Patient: sex M, age 60
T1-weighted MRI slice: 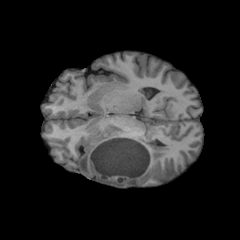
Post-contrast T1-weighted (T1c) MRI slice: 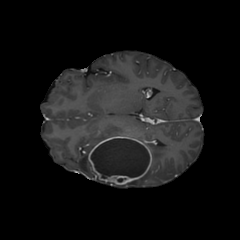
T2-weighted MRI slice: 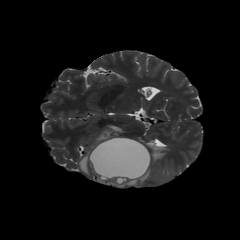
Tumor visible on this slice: yes
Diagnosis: Glioblastoma, IDH-wildtype
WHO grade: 4